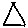
Label: triangle